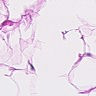
Metastatic tissue present: no